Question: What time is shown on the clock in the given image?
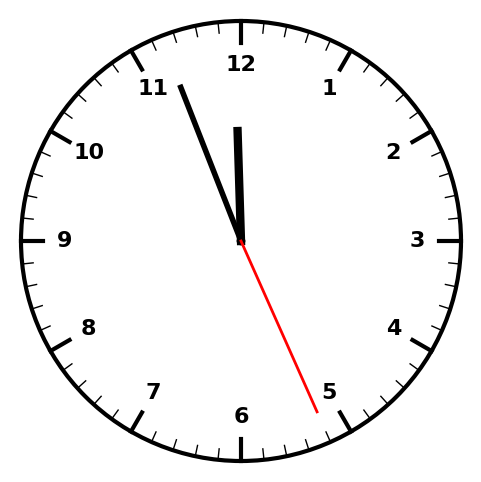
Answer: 11:56:26